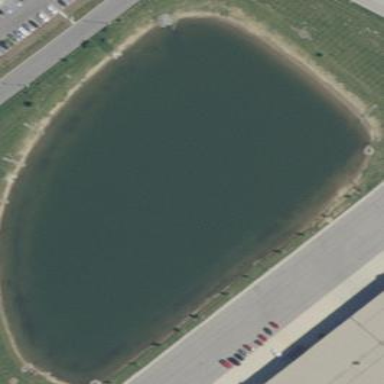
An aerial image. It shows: Pond with natural water.